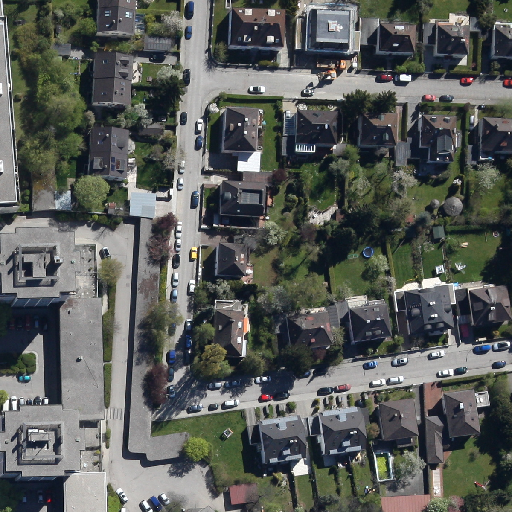
Referring expression: building along the road